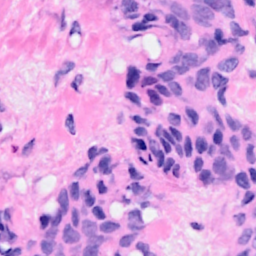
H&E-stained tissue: Breast